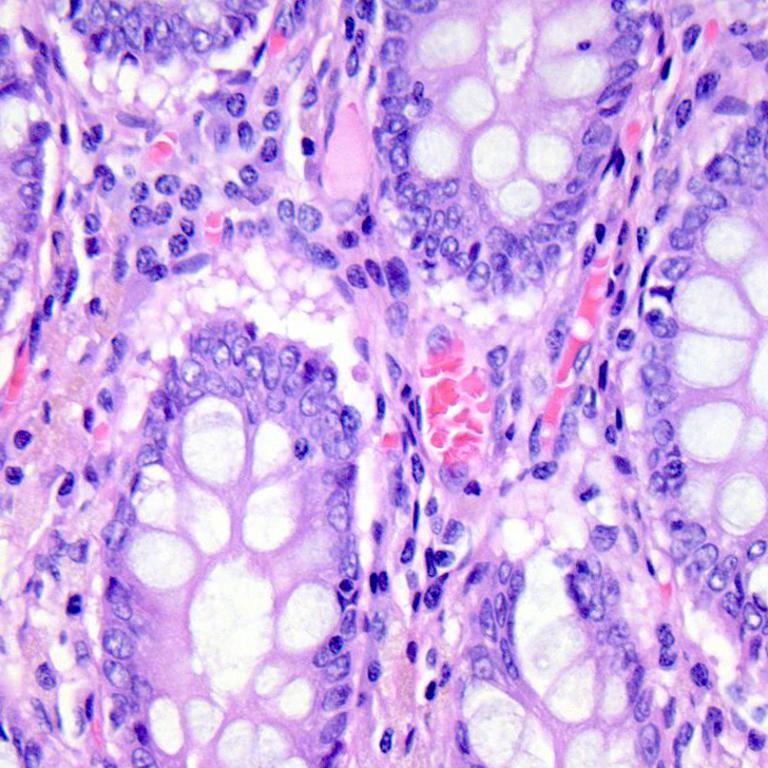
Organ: colon
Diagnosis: benign